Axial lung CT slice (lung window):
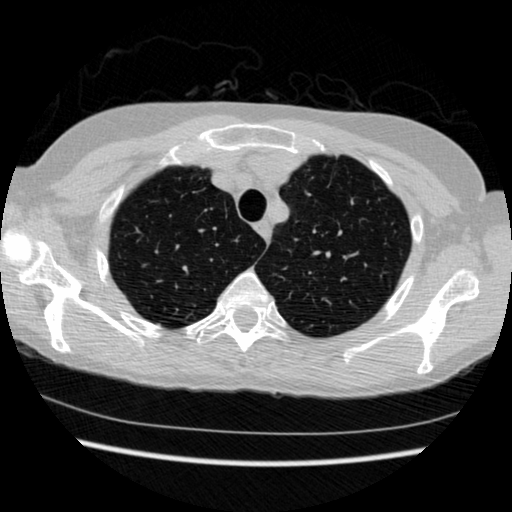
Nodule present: no